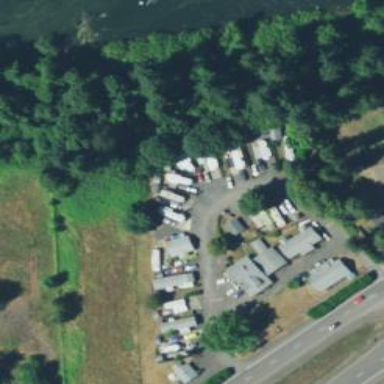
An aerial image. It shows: Residential area designated as trailer park.